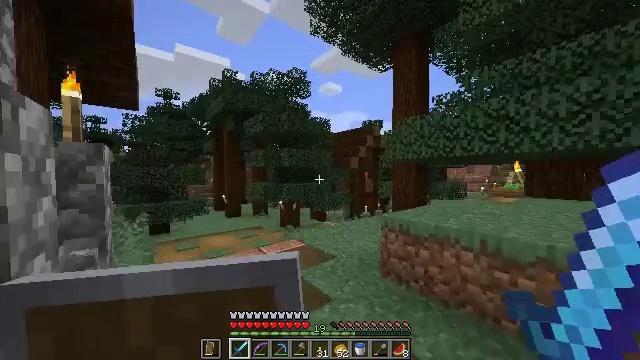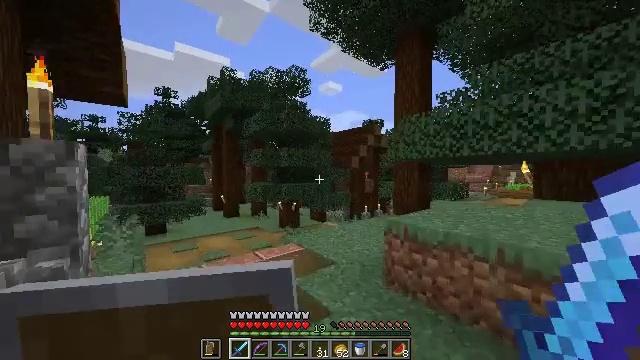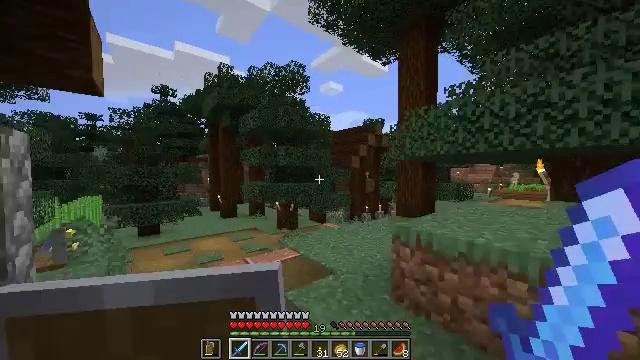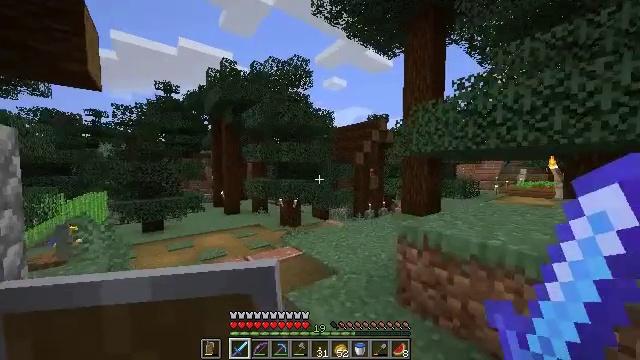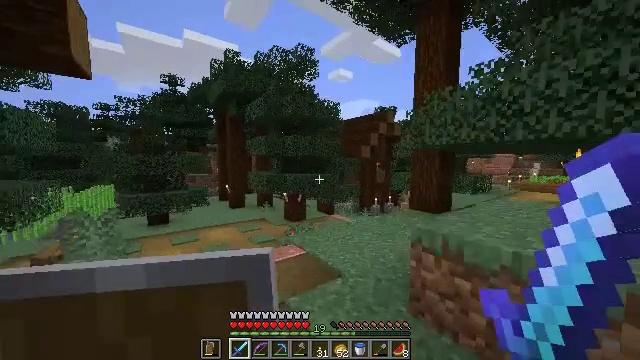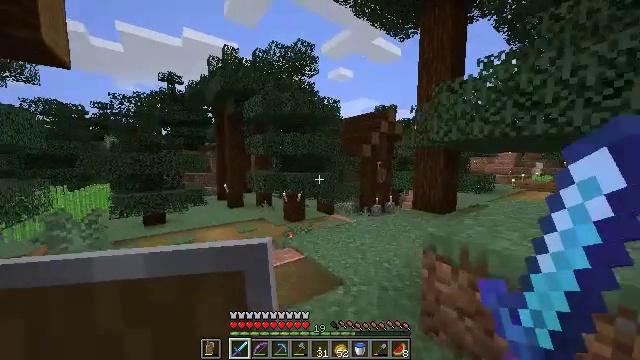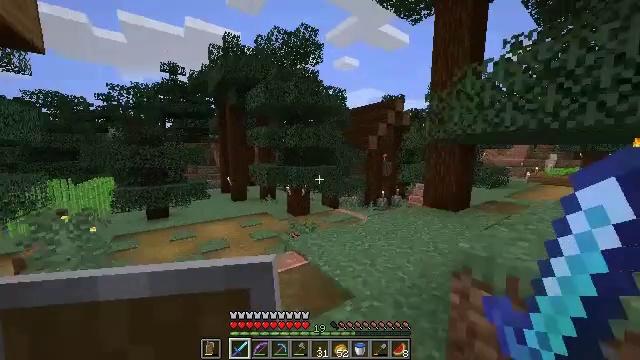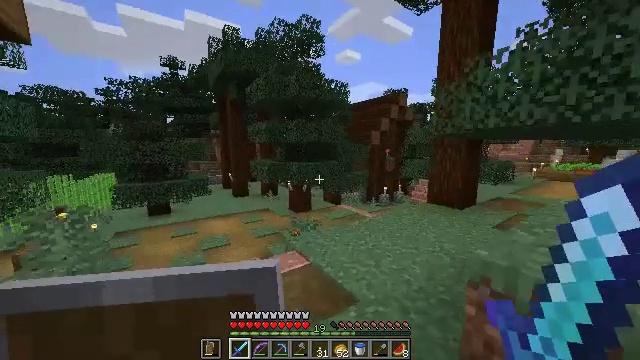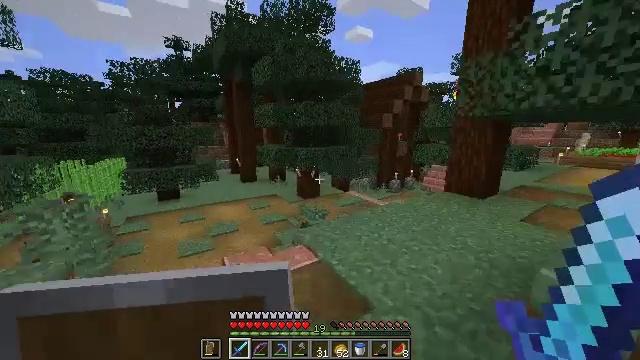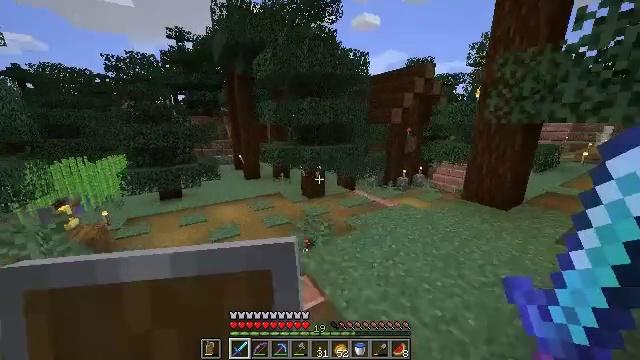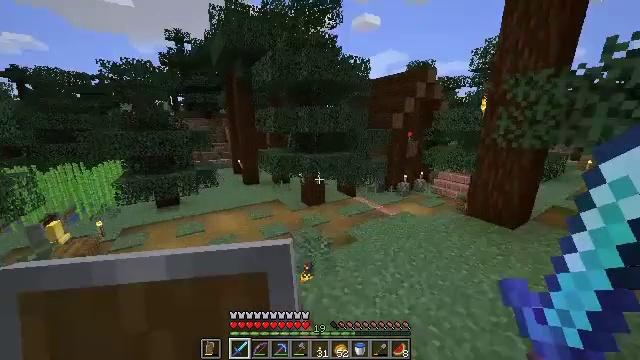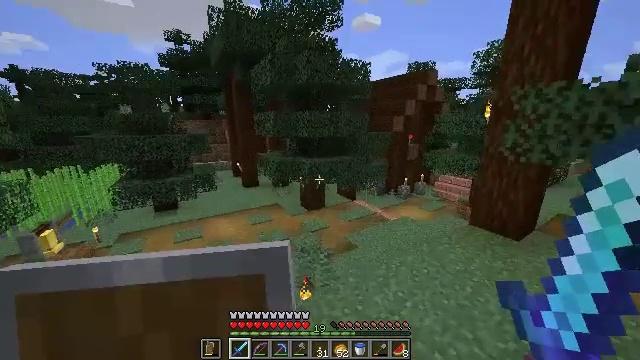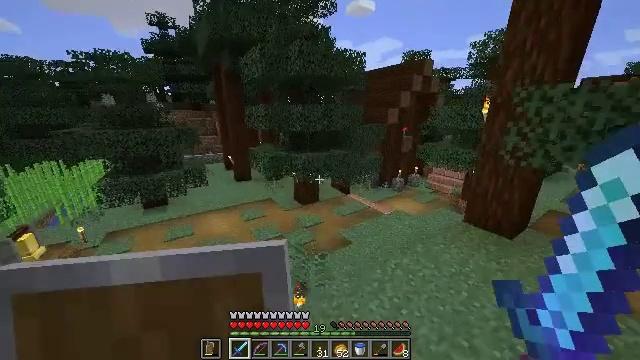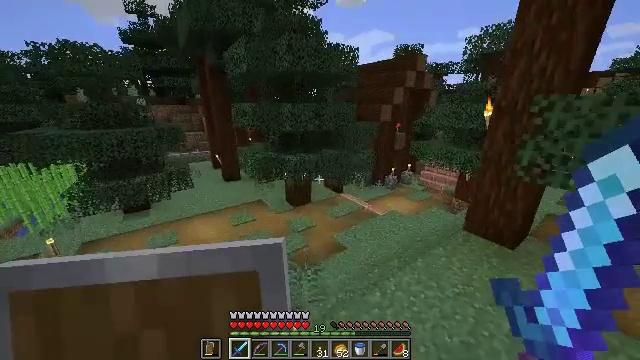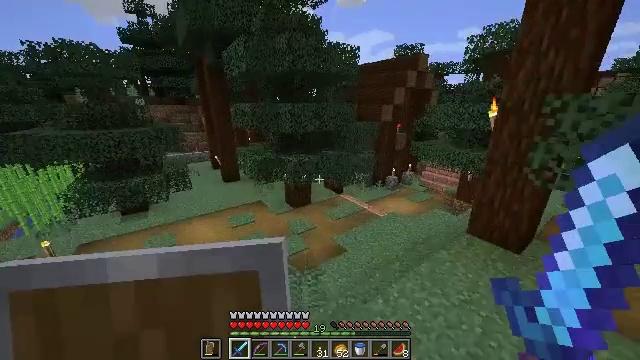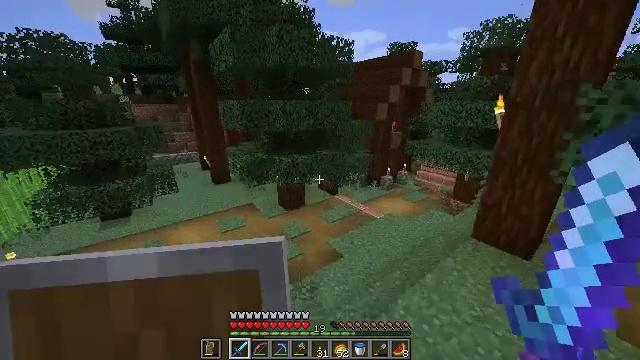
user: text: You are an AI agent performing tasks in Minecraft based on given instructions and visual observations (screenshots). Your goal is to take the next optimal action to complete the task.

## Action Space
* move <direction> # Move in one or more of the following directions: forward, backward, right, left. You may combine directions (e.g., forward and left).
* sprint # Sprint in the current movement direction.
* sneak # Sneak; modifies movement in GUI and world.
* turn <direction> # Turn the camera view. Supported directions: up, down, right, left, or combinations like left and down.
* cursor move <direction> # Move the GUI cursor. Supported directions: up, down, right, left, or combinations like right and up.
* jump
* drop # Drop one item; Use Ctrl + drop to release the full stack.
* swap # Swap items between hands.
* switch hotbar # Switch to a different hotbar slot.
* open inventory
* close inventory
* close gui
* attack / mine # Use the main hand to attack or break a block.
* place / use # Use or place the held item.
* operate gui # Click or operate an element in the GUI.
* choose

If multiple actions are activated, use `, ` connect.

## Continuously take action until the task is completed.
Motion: motion action
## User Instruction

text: Harvest beetroots from the farm.
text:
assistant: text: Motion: move forward
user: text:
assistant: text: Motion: move forward
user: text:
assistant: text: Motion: move forward, sprint, turn down
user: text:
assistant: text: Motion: move forward, sprint, turn left and down
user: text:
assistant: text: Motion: move forward, sprint
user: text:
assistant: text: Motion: move forward, turn left and down
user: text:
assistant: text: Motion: move forward, turn down
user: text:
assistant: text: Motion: move forward, turn left and down
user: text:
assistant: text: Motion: move forward, turn left and down, jump
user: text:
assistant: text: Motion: move forward, jump
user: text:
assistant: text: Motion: move forward, jump
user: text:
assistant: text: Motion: move forward, turn right and down, jump
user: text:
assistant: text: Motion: move forward, turn right and down
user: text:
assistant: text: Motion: move forward
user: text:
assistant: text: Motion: move forward, turn right
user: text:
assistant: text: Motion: move forward, turn right and down
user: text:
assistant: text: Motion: move forward, turn right
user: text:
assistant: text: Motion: move forward, turn right
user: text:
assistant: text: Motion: move forward, turn right
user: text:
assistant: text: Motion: move forward
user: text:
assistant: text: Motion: move forward
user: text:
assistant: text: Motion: move forward
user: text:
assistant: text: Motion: move forward, turn right
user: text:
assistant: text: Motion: move forward, turn right and up
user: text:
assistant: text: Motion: move forward, turn right and up
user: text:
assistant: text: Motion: move forward, turn right and up
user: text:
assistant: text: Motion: move forward, turn right and up
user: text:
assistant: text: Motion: move forward
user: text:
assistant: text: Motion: move forward
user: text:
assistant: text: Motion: move forward